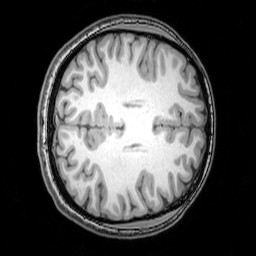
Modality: T1w
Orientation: axial
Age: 20
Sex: female
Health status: healthy
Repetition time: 0.081 s
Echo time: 0.037 s